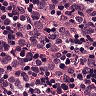
Metastatic tissue present: yes